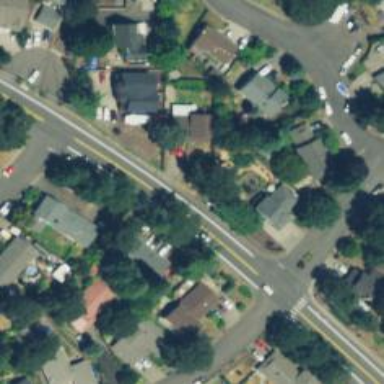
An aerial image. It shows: Secondary road with sidewalk on the left.